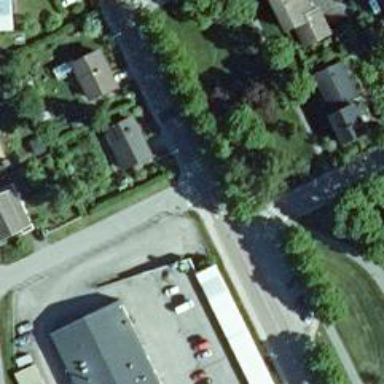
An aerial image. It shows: Marked crossing on asphalt footway.